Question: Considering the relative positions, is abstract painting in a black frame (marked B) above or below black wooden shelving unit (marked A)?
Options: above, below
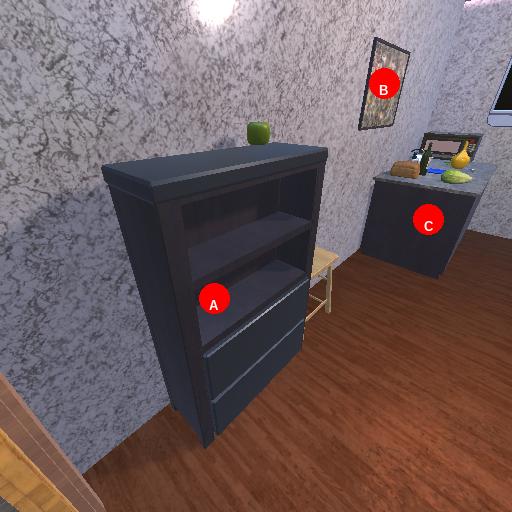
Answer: above